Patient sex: M
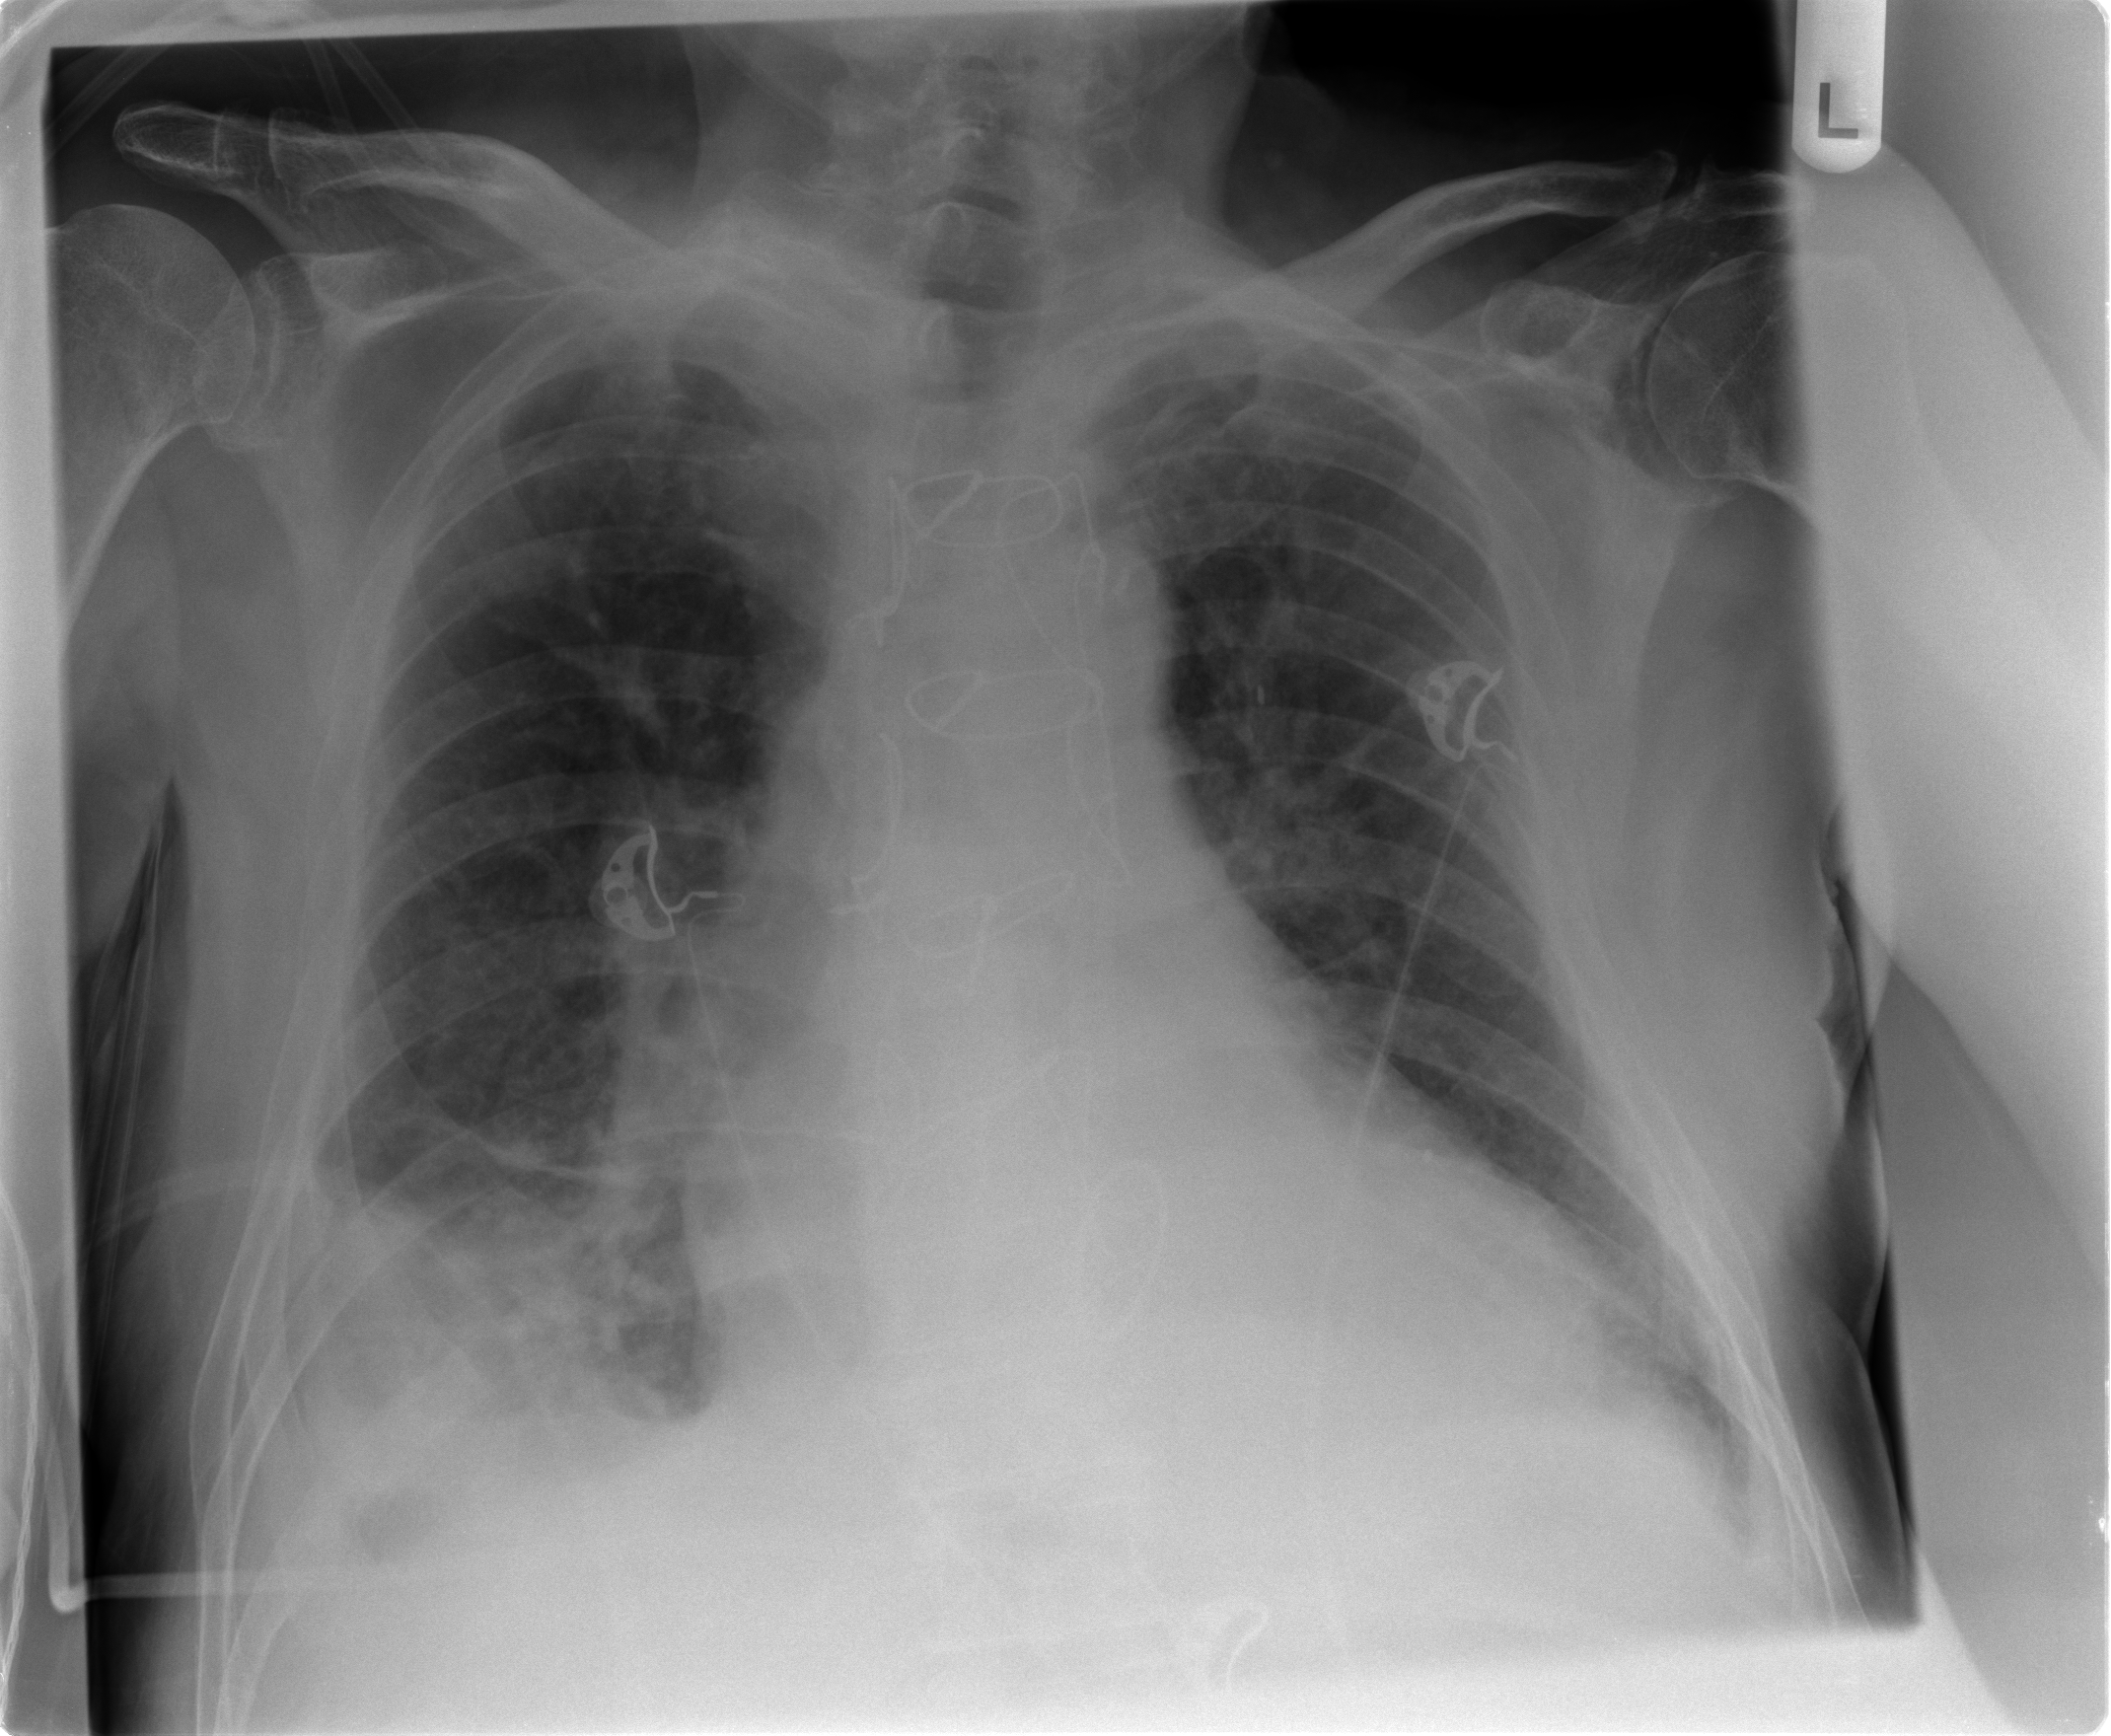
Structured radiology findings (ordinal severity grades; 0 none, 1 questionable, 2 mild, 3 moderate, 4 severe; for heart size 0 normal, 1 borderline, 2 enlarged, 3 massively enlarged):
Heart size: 2
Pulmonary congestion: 0
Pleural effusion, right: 2
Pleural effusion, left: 0
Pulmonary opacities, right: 2
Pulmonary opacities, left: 0
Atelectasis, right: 3
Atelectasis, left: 0